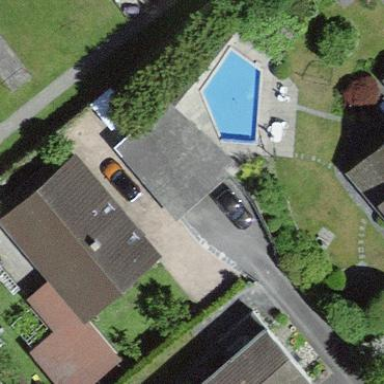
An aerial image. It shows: Garage building.